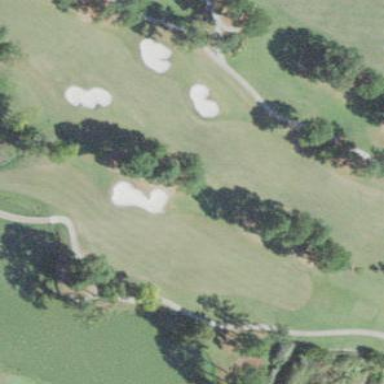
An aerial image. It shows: Golf fairway surrounded by grass.